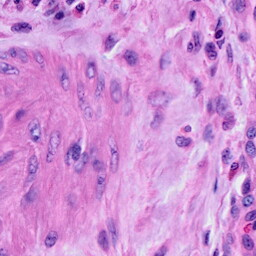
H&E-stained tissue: Cervix